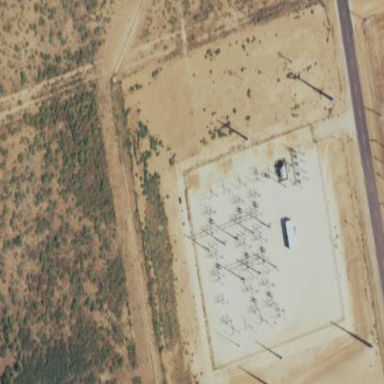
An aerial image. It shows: Distribution power substation secured by fence.